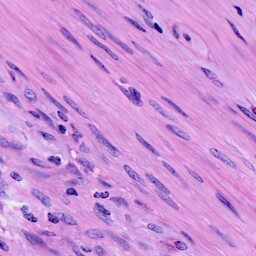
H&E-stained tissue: Cervix